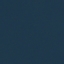
Land use / land cover: SeaLake